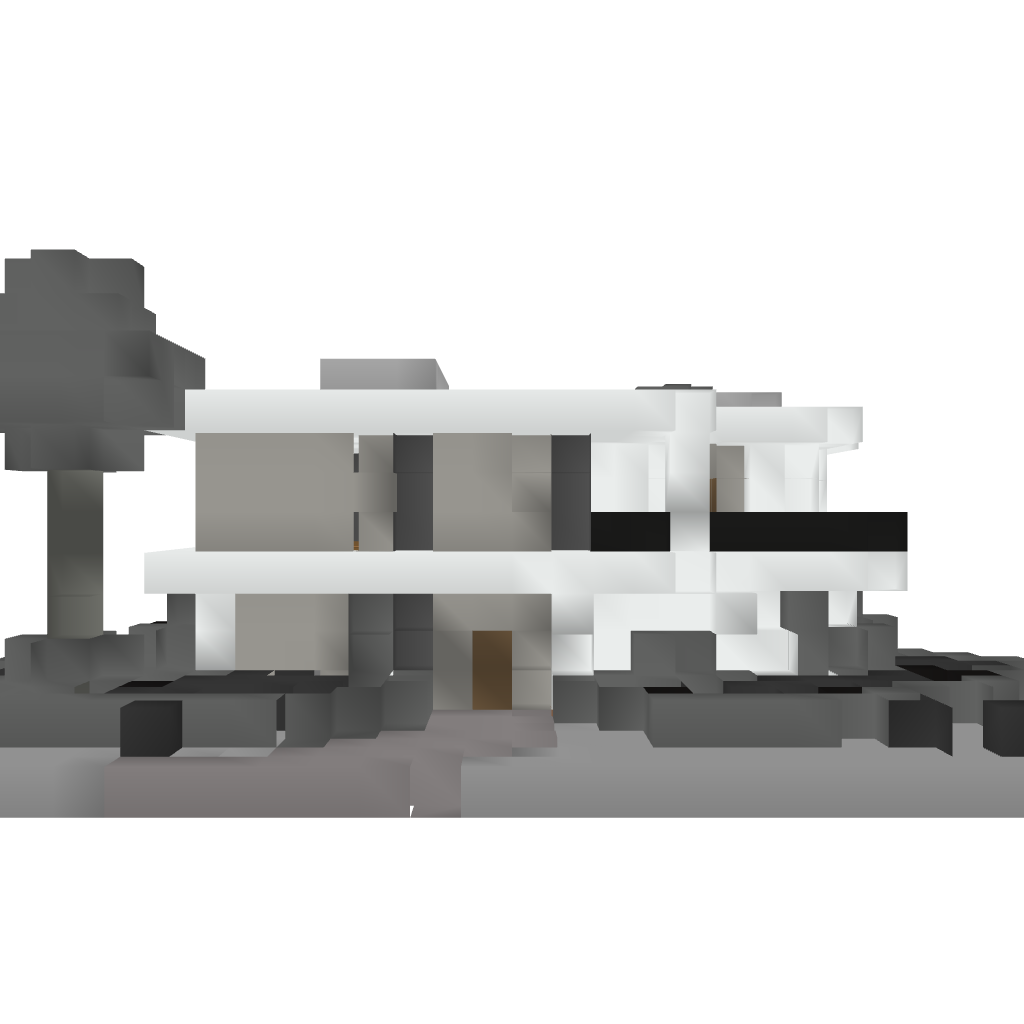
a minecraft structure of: Modern Dream | 1.6.2